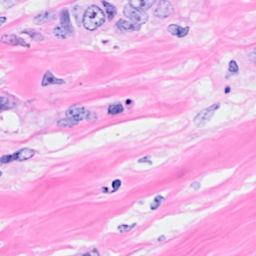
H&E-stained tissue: Breast